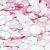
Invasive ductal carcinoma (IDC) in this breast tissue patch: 0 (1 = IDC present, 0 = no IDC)